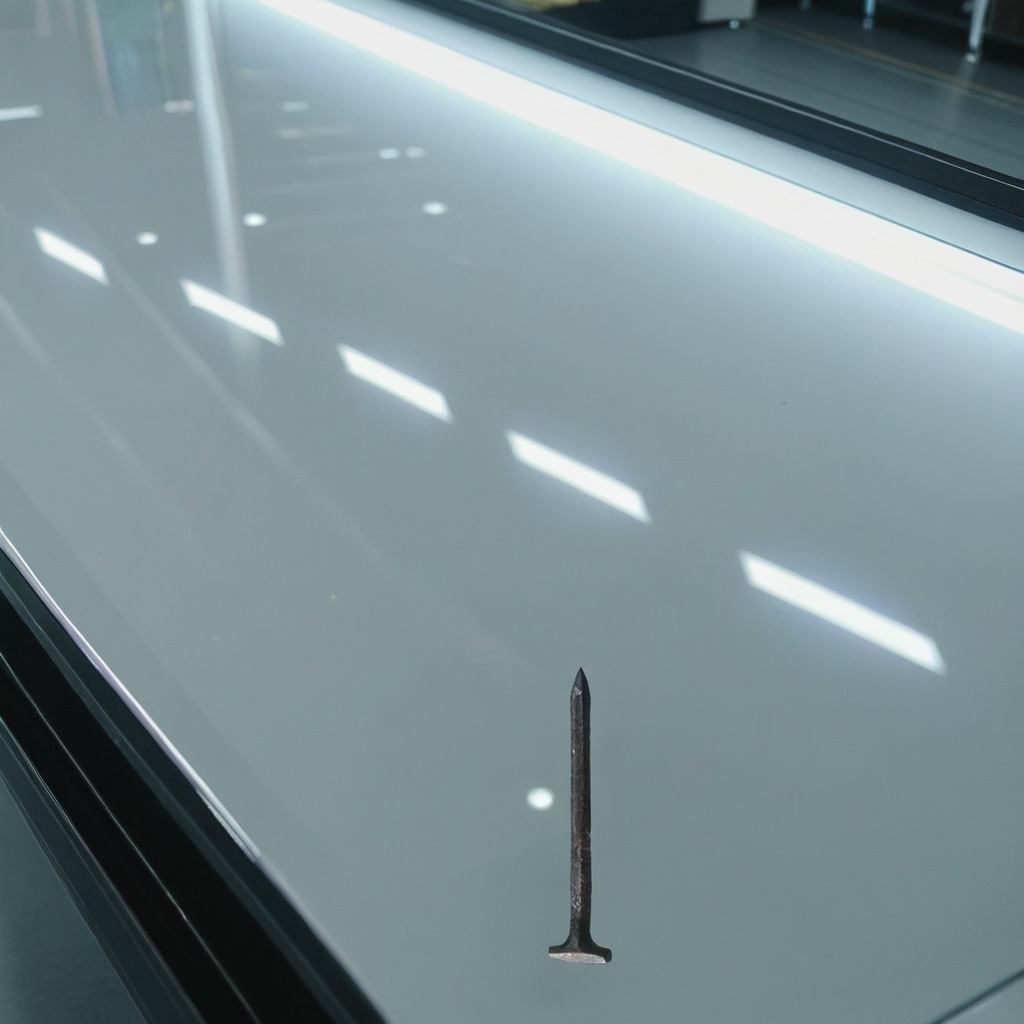
An iron nail is lying on the high-gloss table in a ship maintenance bay industrial lighting.